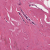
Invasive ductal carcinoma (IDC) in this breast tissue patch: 0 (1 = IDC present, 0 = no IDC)